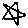
Label: star